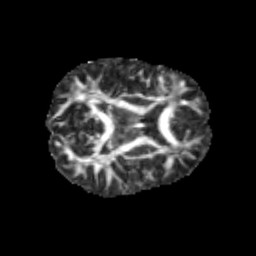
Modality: FA
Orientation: axial
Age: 10
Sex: male
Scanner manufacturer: siemens
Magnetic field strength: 3 T
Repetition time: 3.8 s
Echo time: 0.07 s